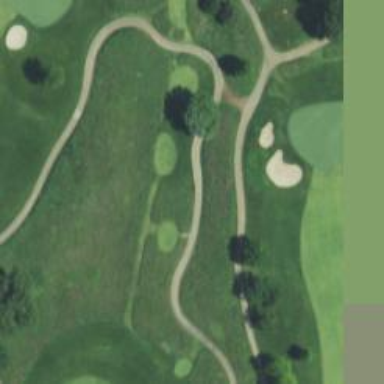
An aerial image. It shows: Pathway for golfing.